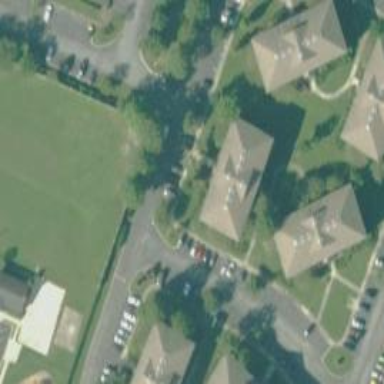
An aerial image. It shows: View of apartment building.